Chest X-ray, PA view. Patient: 64 years old, sex F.
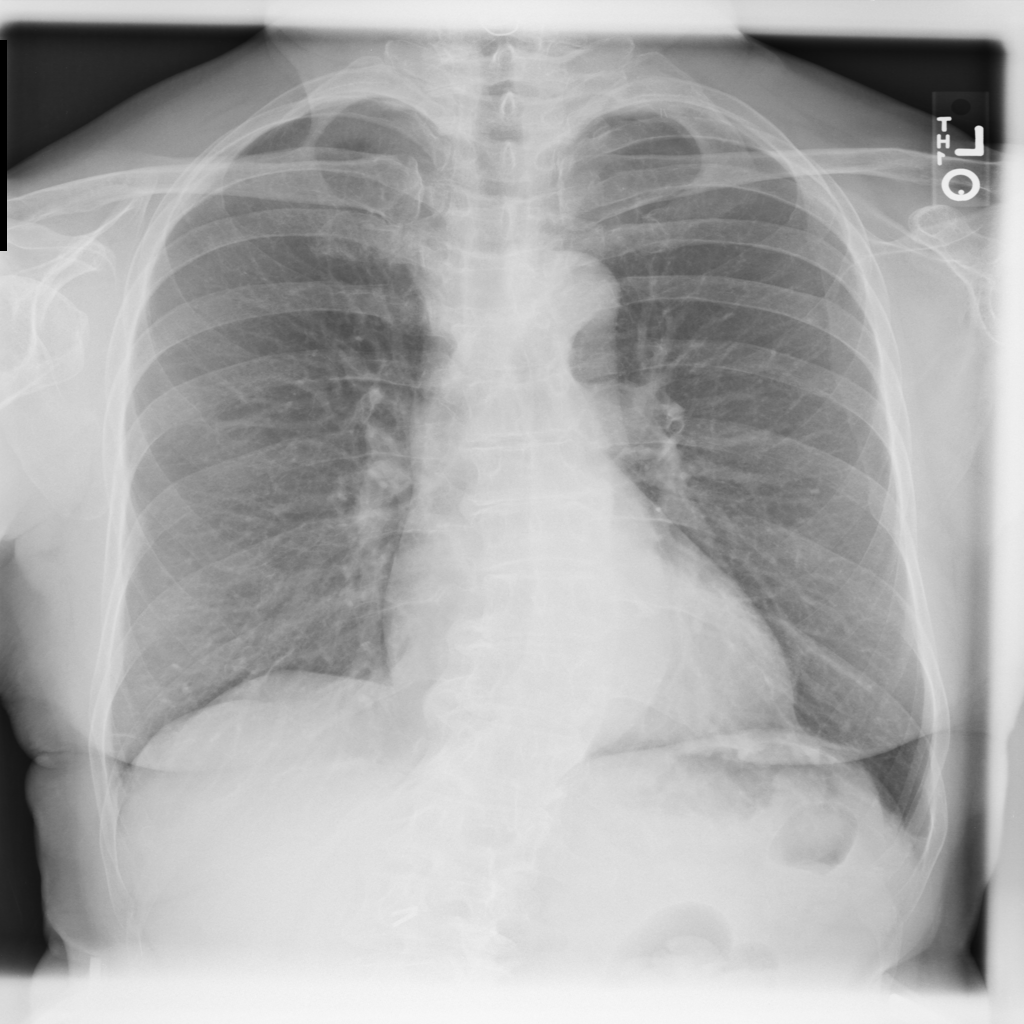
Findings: No Finding